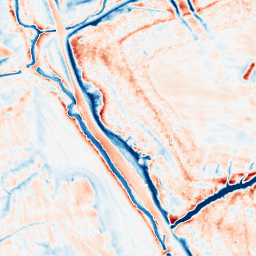
Category: edge_preserving
Decomposition family: anisotropic_diffusion
Decomposition parameters: iterations: 50
kappa: 10
gamma: 0.2
Upsampling method: cubic_catmull_rom
Upsampling parameters: scale: 4
Upsampling scale: 4